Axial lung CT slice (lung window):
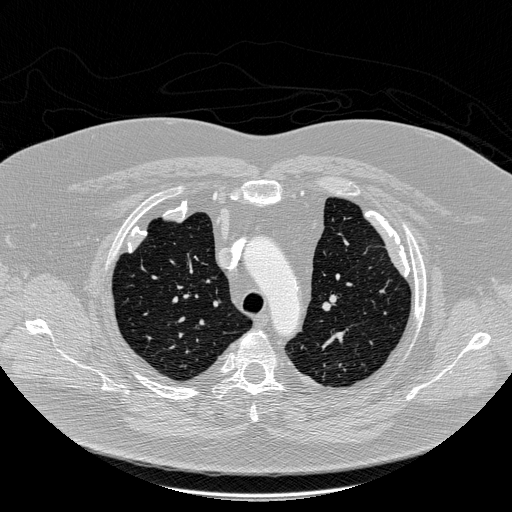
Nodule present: no